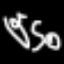
Label: squiggle